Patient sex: M
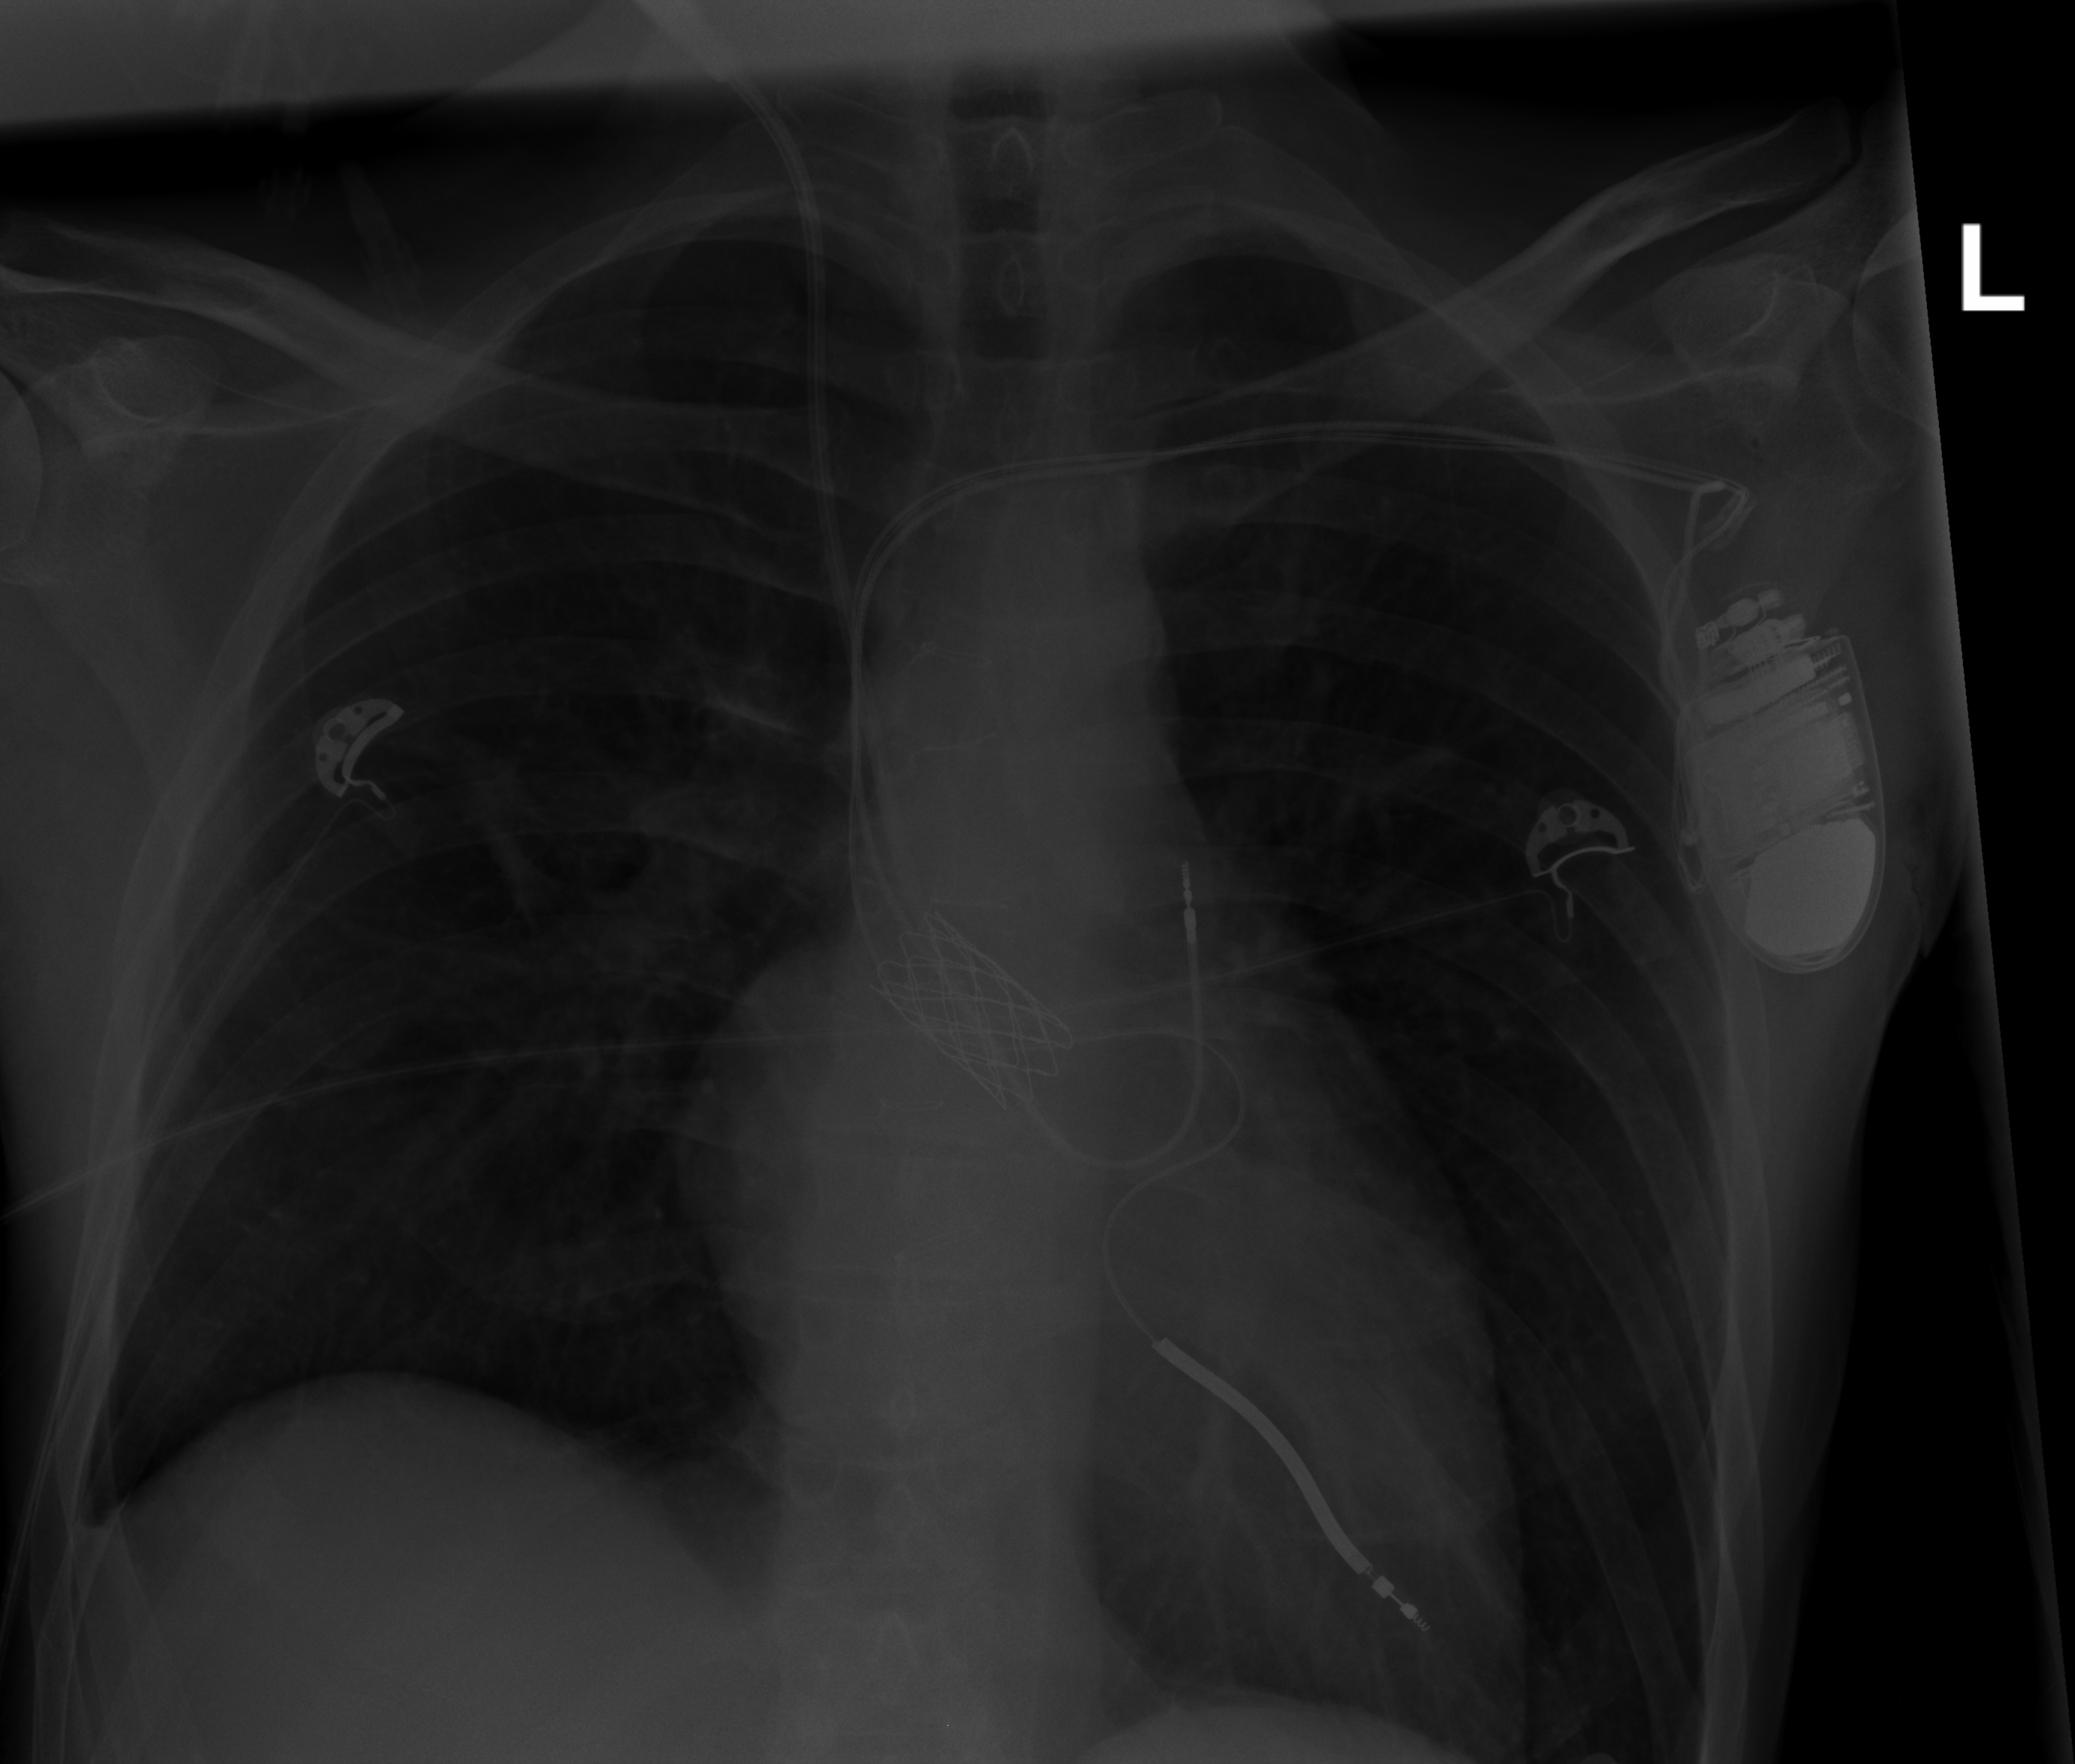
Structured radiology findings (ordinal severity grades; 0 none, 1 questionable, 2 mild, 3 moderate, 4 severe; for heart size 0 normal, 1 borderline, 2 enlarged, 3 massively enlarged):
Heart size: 0
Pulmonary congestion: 0
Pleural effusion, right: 0
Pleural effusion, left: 0
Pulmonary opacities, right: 0
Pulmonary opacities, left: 0
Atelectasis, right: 0
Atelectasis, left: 0